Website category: game
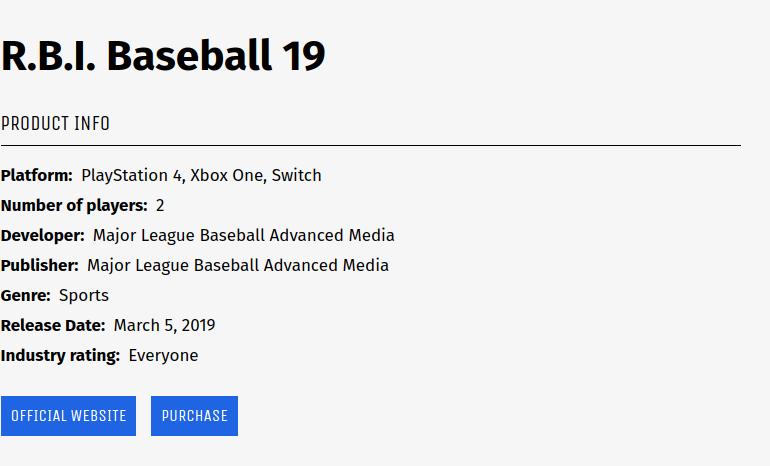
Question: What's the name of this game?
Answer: R.B.I. Baseball 19

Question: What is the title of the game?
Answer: R.B.I. Baseball 19

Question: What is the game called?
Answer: R.B.I. Baseball 19

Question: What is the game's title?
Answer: R.B.I. Baseball 19

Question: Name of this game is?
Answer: R.B.I. Baseball 19

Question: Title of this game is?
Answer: R.B.I. Baseball 19

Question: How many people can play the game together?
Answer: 2

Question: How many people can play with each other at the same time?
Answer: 2

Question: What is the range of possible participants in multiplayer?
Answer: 2

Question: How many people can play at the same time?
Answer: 2

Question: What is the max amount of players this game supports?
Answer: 2

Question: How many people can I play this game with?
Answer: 2

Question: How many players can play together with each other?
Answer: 2

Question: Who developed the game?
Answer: Major League Baseball Advanced Media

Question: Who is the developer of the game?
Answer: Major League Baseball Advanced Media

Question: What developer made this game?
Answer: Major League Baseball Advanced Media

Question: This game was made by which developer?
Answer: Major League Baseball Advanced Media

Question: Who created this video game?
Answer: Major League Baseball Advanced Media

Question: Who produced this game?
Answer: Major League Baseball Advanced Media

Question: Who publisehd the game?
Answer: Major League Baseball Advanced Media

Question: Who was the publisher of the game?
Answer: Major League Baseball Advanced Media

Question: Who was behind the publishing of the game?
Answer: Major League Baseball Advanced Media

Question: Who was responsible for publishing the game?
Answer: Major League Baseball Advanced Media

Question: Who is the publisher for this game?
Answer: Major League Baseball Advanced Media

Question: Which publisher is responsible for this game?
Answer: Major League Baseball Advanced Media

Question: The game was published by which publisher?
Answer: Major League Baseball Advanced Media

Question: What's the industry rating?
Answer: Everyone

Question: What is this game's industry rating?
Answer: Everyone

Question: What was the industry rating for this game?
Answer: Everyone

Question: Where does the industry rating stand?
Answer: Everyone

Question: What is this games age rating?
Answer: Everyone

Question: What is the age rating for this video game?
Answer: Everyone

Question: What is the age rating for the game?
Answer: Everyone

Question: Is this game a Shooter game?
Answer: no

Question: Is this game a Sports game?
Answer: yes

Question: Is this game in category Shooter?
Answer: no

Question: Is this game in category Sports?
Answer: yes

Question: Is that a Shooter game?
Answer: no

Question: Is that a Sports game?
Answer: yes

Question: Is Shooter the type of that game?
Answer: no

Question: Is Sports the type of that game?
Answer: yes

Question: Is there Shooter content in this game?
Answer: no

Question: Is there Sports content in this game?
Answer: yes

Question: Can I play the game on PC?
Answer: no

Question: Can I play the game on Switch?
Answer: yes

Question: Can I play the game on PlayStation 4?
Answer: yes

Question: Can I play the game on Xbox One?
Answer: yes

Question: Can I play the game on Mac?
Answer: no

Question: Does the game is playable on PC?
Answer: no

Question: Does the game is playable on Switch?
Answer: yes

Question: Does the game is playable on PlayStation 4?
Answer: yes

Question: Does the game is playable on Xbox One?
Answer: yes

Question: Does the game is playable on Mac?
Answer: no

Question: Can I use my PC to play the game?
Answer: no

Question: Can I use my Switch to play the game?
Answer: yes

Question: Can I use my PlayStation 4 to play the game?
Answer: yes

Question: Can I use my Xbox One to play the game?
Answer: yes

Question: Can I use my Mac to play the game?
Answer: no

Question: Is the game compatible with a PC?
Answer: no

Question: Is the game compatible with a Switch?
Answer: yes

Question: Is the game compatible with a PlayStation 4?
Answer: yes

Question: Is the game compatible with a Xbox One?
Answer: yes

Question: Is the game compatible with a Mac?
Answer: no